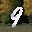
Label: 9